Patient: sex F, age 38
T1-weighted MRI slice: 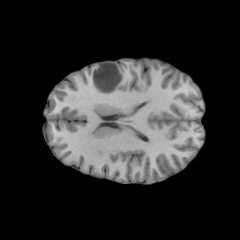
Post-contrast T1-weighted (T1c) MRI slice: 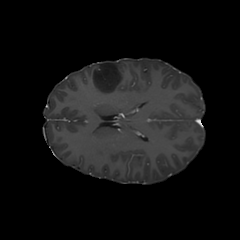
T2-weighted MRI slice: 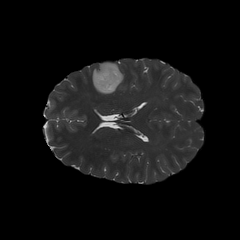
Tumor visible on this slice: yes
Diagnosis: Astrocytoma, IDH-mutant
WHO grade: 2